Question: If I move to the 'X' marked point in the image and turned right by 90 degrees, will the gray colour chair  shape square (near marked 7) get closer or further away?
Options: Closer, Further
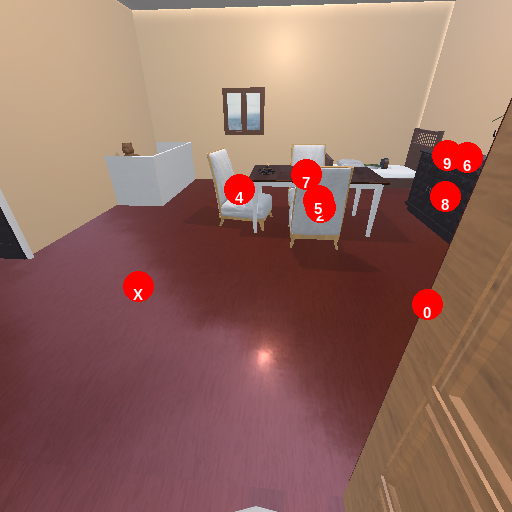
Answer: Closer